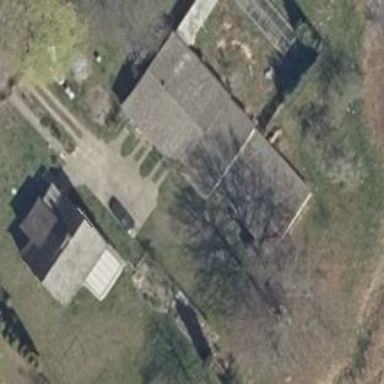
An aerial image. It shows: Garage building.